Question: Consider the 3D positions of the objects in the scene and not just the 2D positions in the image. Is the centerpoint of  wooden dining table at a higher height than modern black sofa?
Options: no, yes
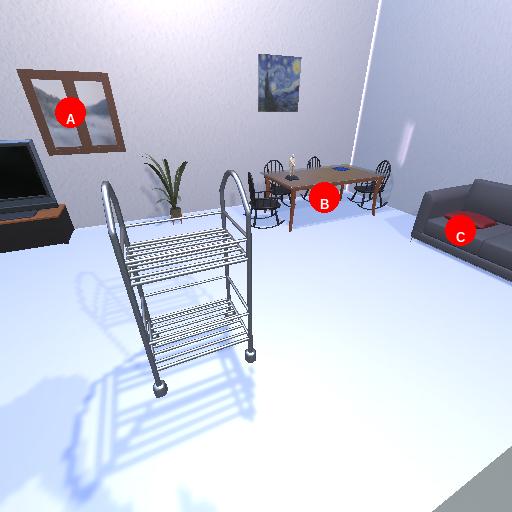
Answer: no